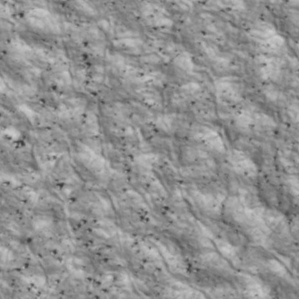
Label: non_frost